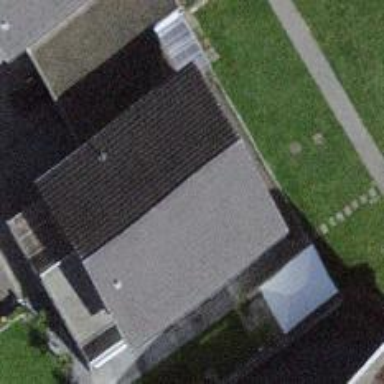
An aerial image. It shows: Garage.